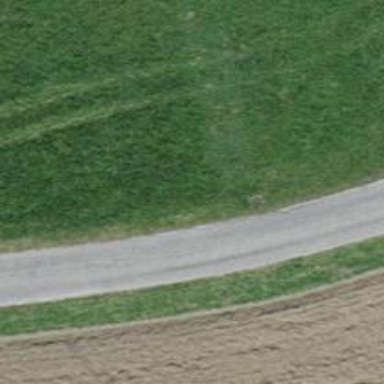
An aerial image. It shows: Unclassified paved road.